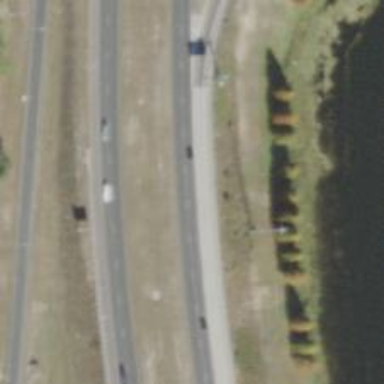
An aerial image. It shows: Motorway junction.